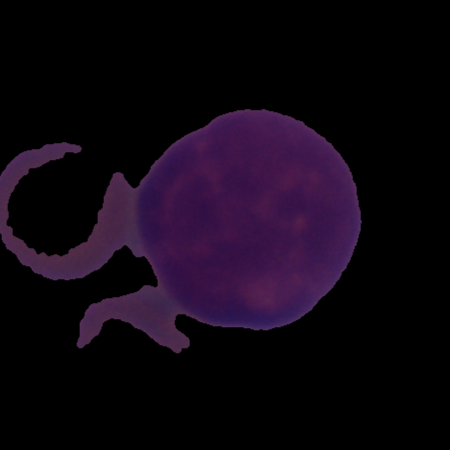
Label: cancer